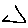
Label: triangle